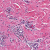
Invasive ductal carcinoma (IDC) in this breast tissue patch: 0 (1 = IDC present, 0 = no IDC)